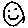
Label: smiley face